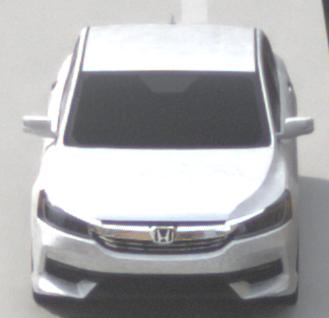
Make: Honda
Model: Accord Hybrid
Detailed model: 9. Generation
Model produced from: 2015
Model produced until: 2019
Doors: 4
Color: white
Road condition: dry road
Daytime: morning or afternoon
Contrast: low contrast